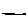
Label: line